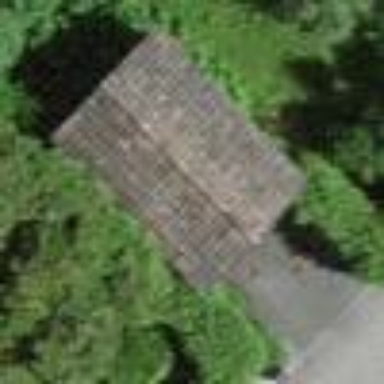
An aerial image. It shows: Garage.